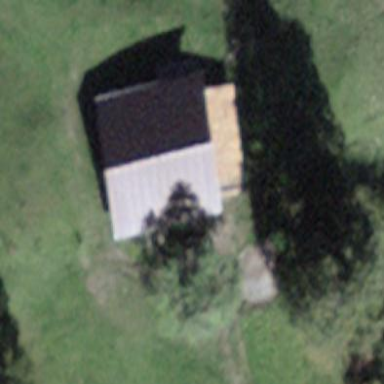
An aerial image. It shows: Cabin.